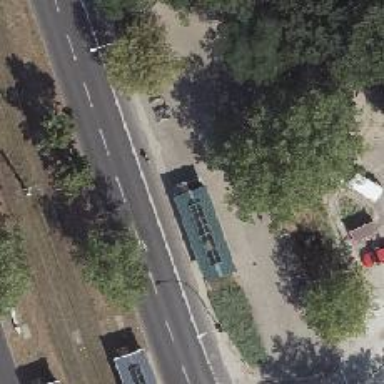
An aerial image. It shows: Subway entrance.